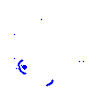
Particle: kaon